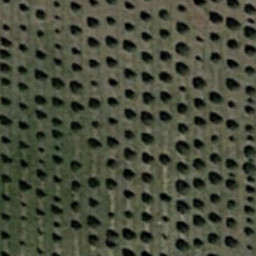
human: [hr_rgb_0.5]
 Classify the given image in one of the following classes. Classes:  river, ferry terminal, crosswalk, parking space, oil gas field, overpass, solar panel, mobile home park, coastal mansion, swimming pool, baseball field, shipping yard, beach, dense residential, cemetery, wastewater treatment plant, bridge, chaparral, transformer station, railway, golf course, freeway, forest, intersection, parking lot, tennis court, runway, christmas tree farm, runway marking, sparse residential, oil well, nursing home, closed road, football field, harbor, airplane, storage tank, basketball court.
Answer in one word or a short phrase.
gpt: christmas tree farm